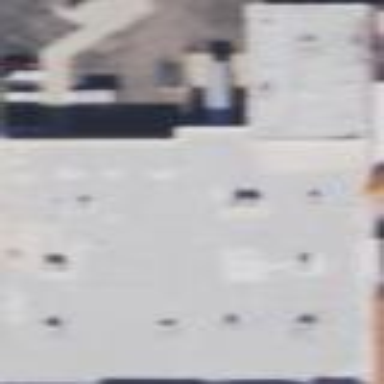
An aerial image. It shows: Building.